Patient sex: M
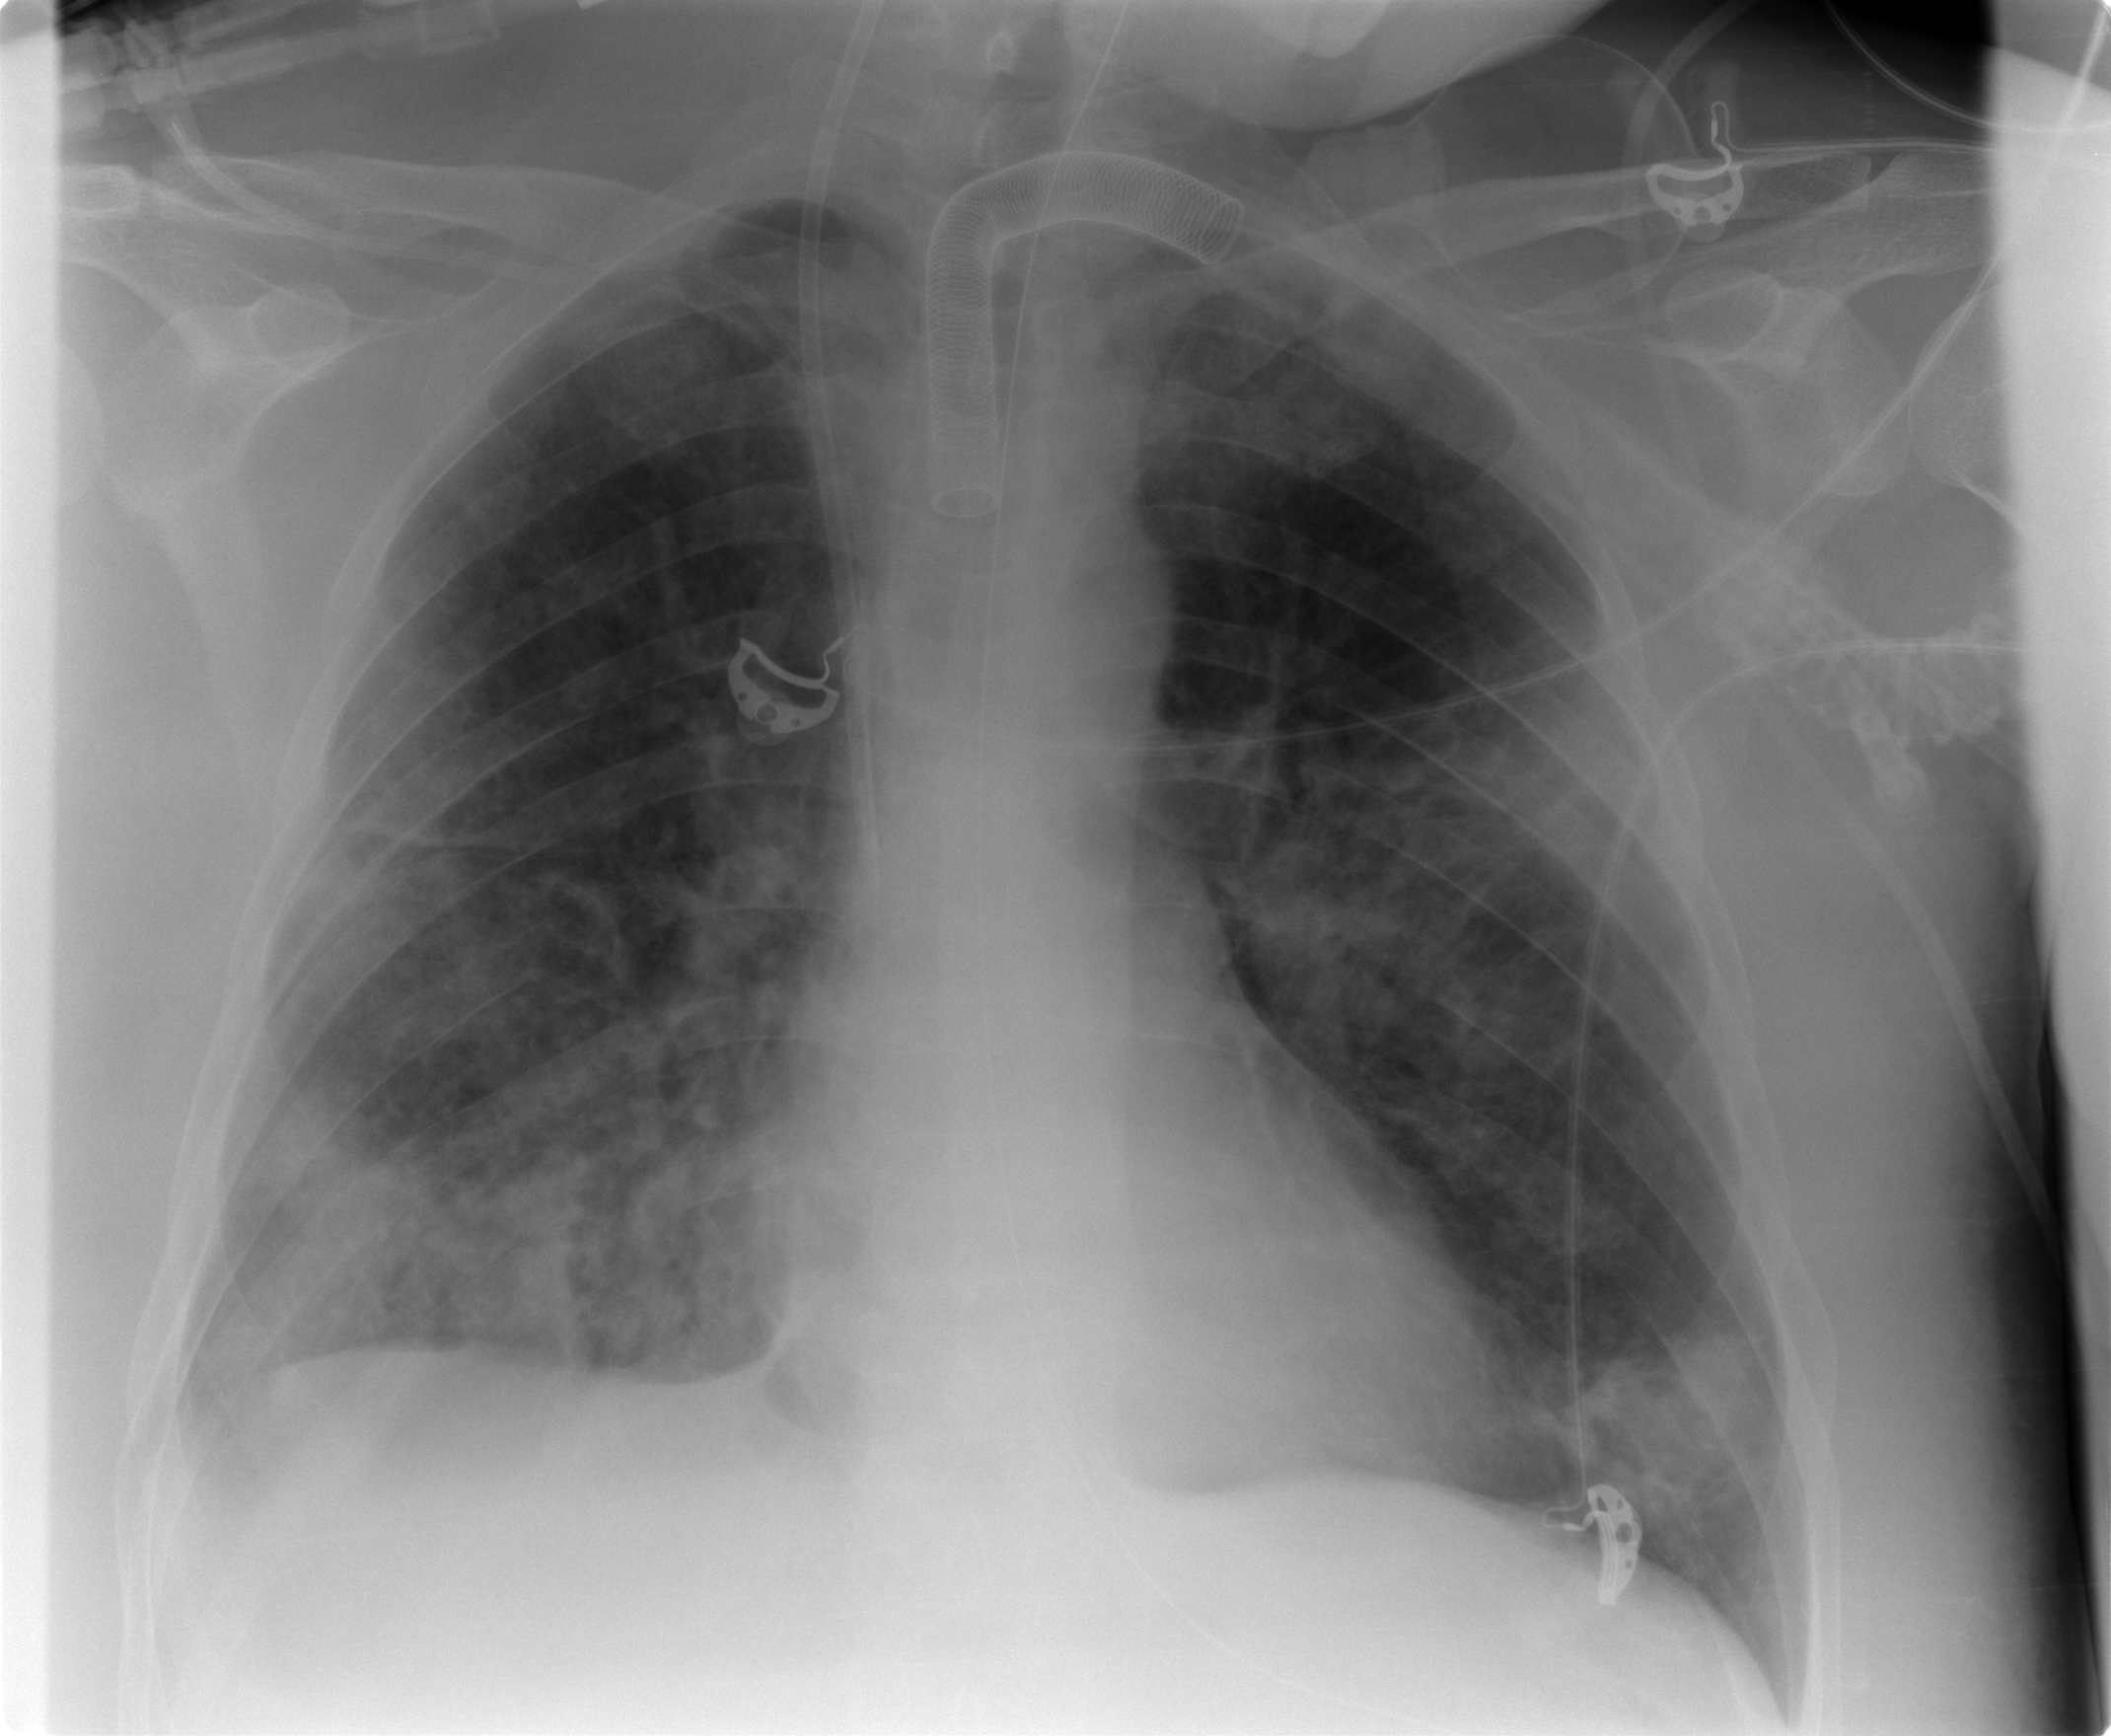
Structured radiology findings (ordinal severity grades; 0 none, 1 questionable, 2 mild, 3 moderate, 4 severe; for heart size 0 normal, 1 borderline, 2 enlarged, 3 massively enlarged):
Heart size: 0
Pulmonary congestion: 2
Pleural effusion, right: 1
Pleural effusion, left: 0
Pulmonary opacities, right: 3
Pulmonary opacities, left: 2
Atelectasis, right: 2
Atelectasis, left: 2